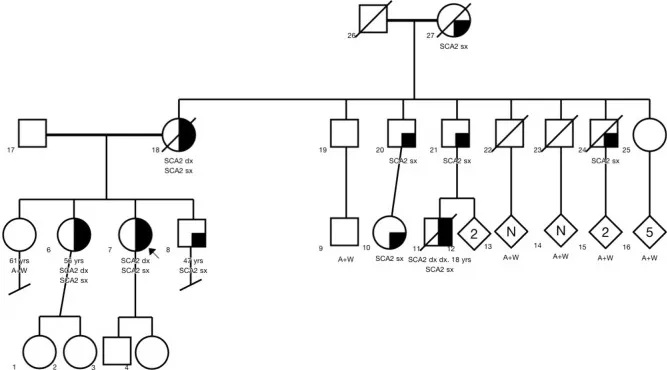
Three generation pedigree with a total of 10 affected family members. Colored shapes indicate affected individuals based on testing, history or both. Patient is indicated by arrow.
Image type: pathology (fish)